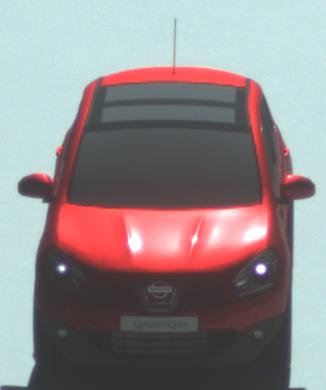
Make: Nissan
Model: Qashqai 1.6
Detailed model: Qashqai (J10)
Model produced from: 2010/03
Model produced until: 2010/08
Doors: 5
Color: red
Road condition: dry road
Daytime: morning or afternoon
Contrast: high contrast